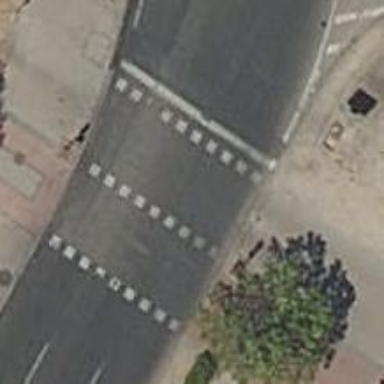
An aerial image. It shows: Road crossing with traffic signals.